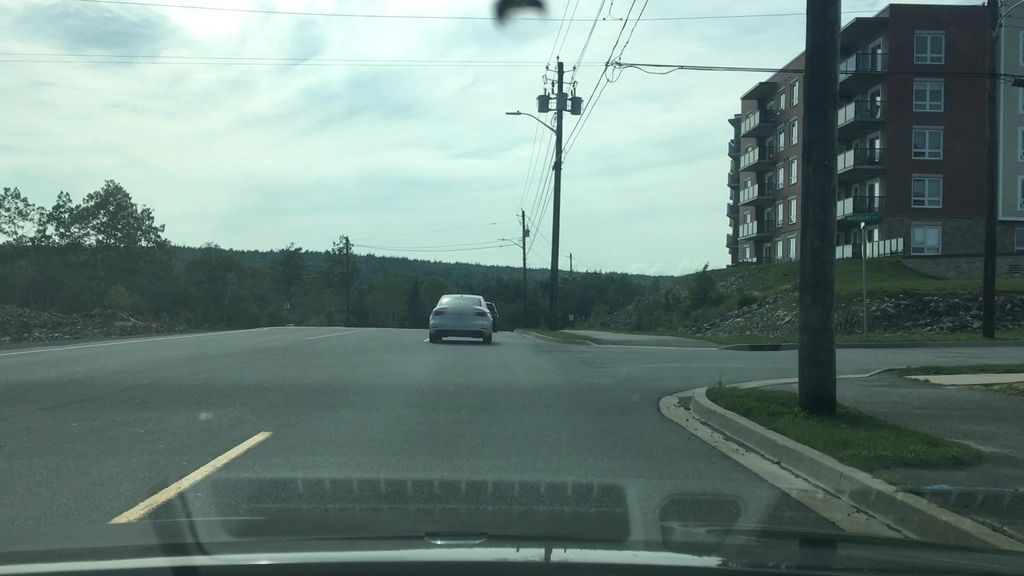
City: halifax